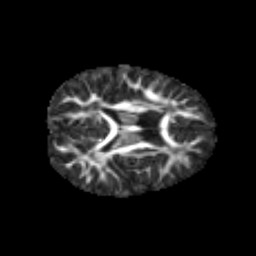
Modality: FA
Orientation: axial
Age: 7
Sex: male
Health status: healthy